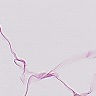
Metastatic tissue present: no